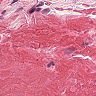
Metastatic tissue present: no